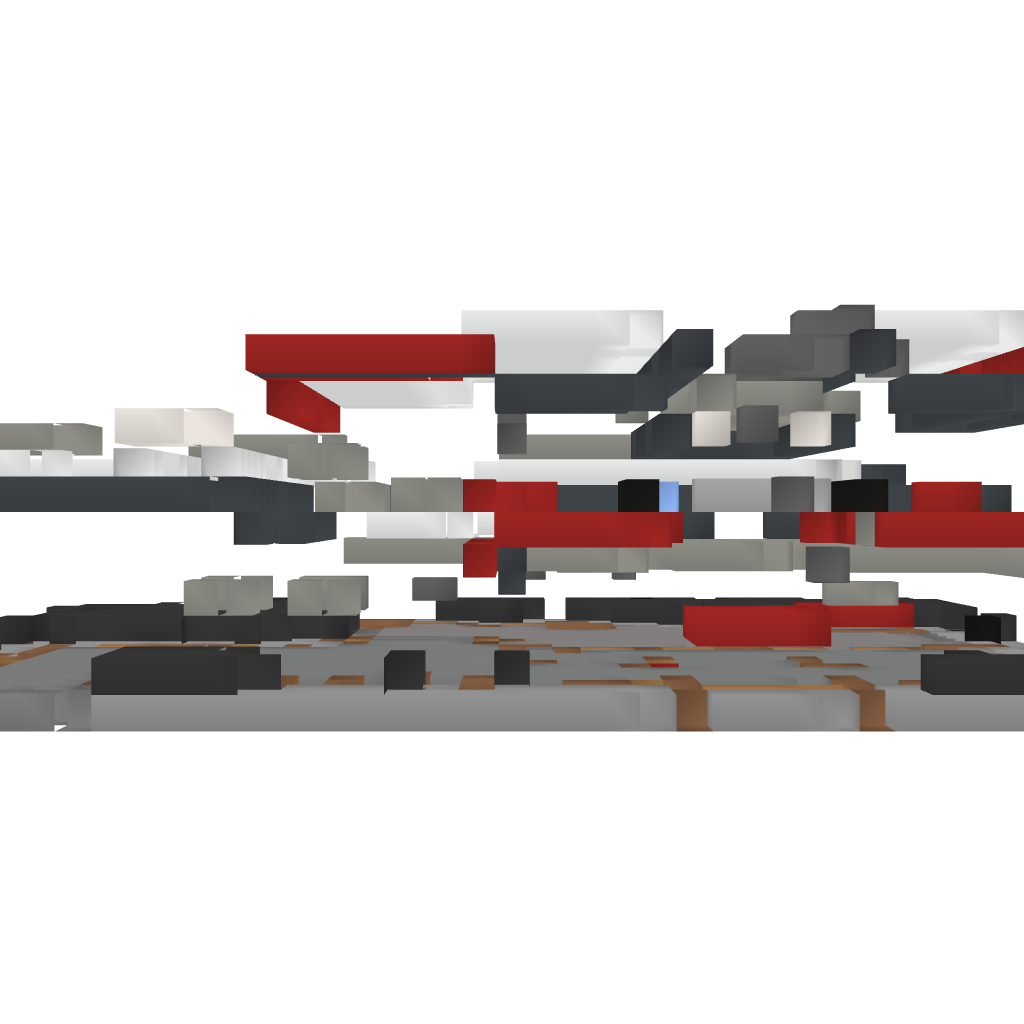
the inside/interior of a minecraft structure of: Ultra Modern Spawn By Areoki